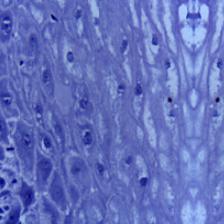
Diagnosis: Normal